Question: i have taken two view controllers in first i have a table view and in second one i have text fields

now by clicking the add button in second view the data entered in text fields should be saved in first view controller by creating a new cell
What methods should be used and code should be written in add button action
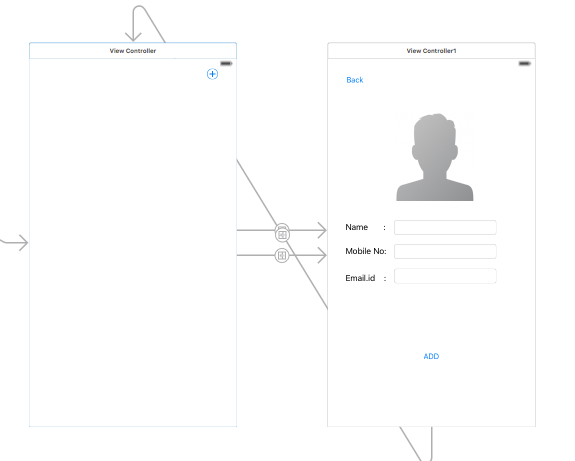
Answer: In the second view, after clicking the add button, make one dictionary as
'''
NSDictionary * dataDic = [NSDictionary dictionaryWithObjectsAndKeys:
@"Name", NameTextField.text,
@"MobileNo", MobileNoTextField.text,
@"EmailId", EmailId.text, nil];
'''
Save this dictionary to NSUserDefaults as below
'''
[[NSUserDefaults standardUserDefaults] setValue:dataDic forKey:@"dataDic"];
'''
Now in the first view get back the data
'''
NSDictionary * myDictionary = [[NSUserDefaults standardUserDefaults] dictionaryForKey:@"dictionaryKey"];
'''